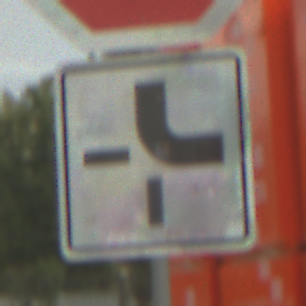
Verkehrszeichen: VerlaufVorfahrtsstrasse4
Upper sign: Stop
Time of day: MorningAfternoon
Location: Outdoor (Suburban)
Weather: PartlyCloudy
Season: NotSpecified
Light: Natural